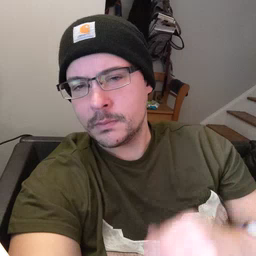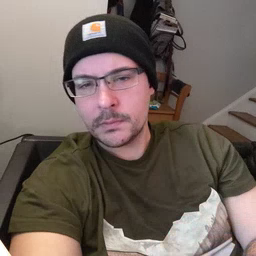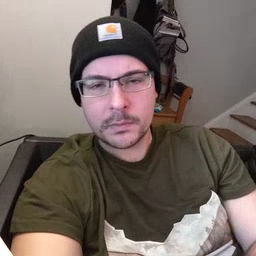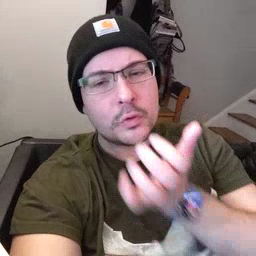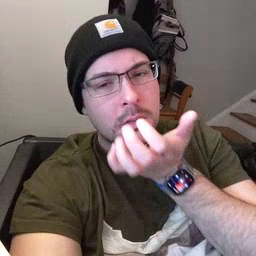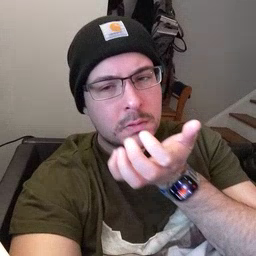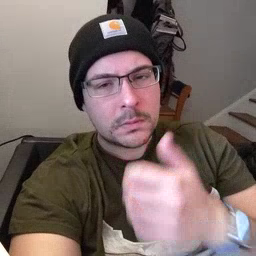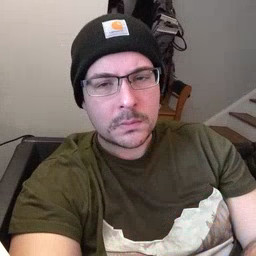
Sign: grass